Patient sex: M
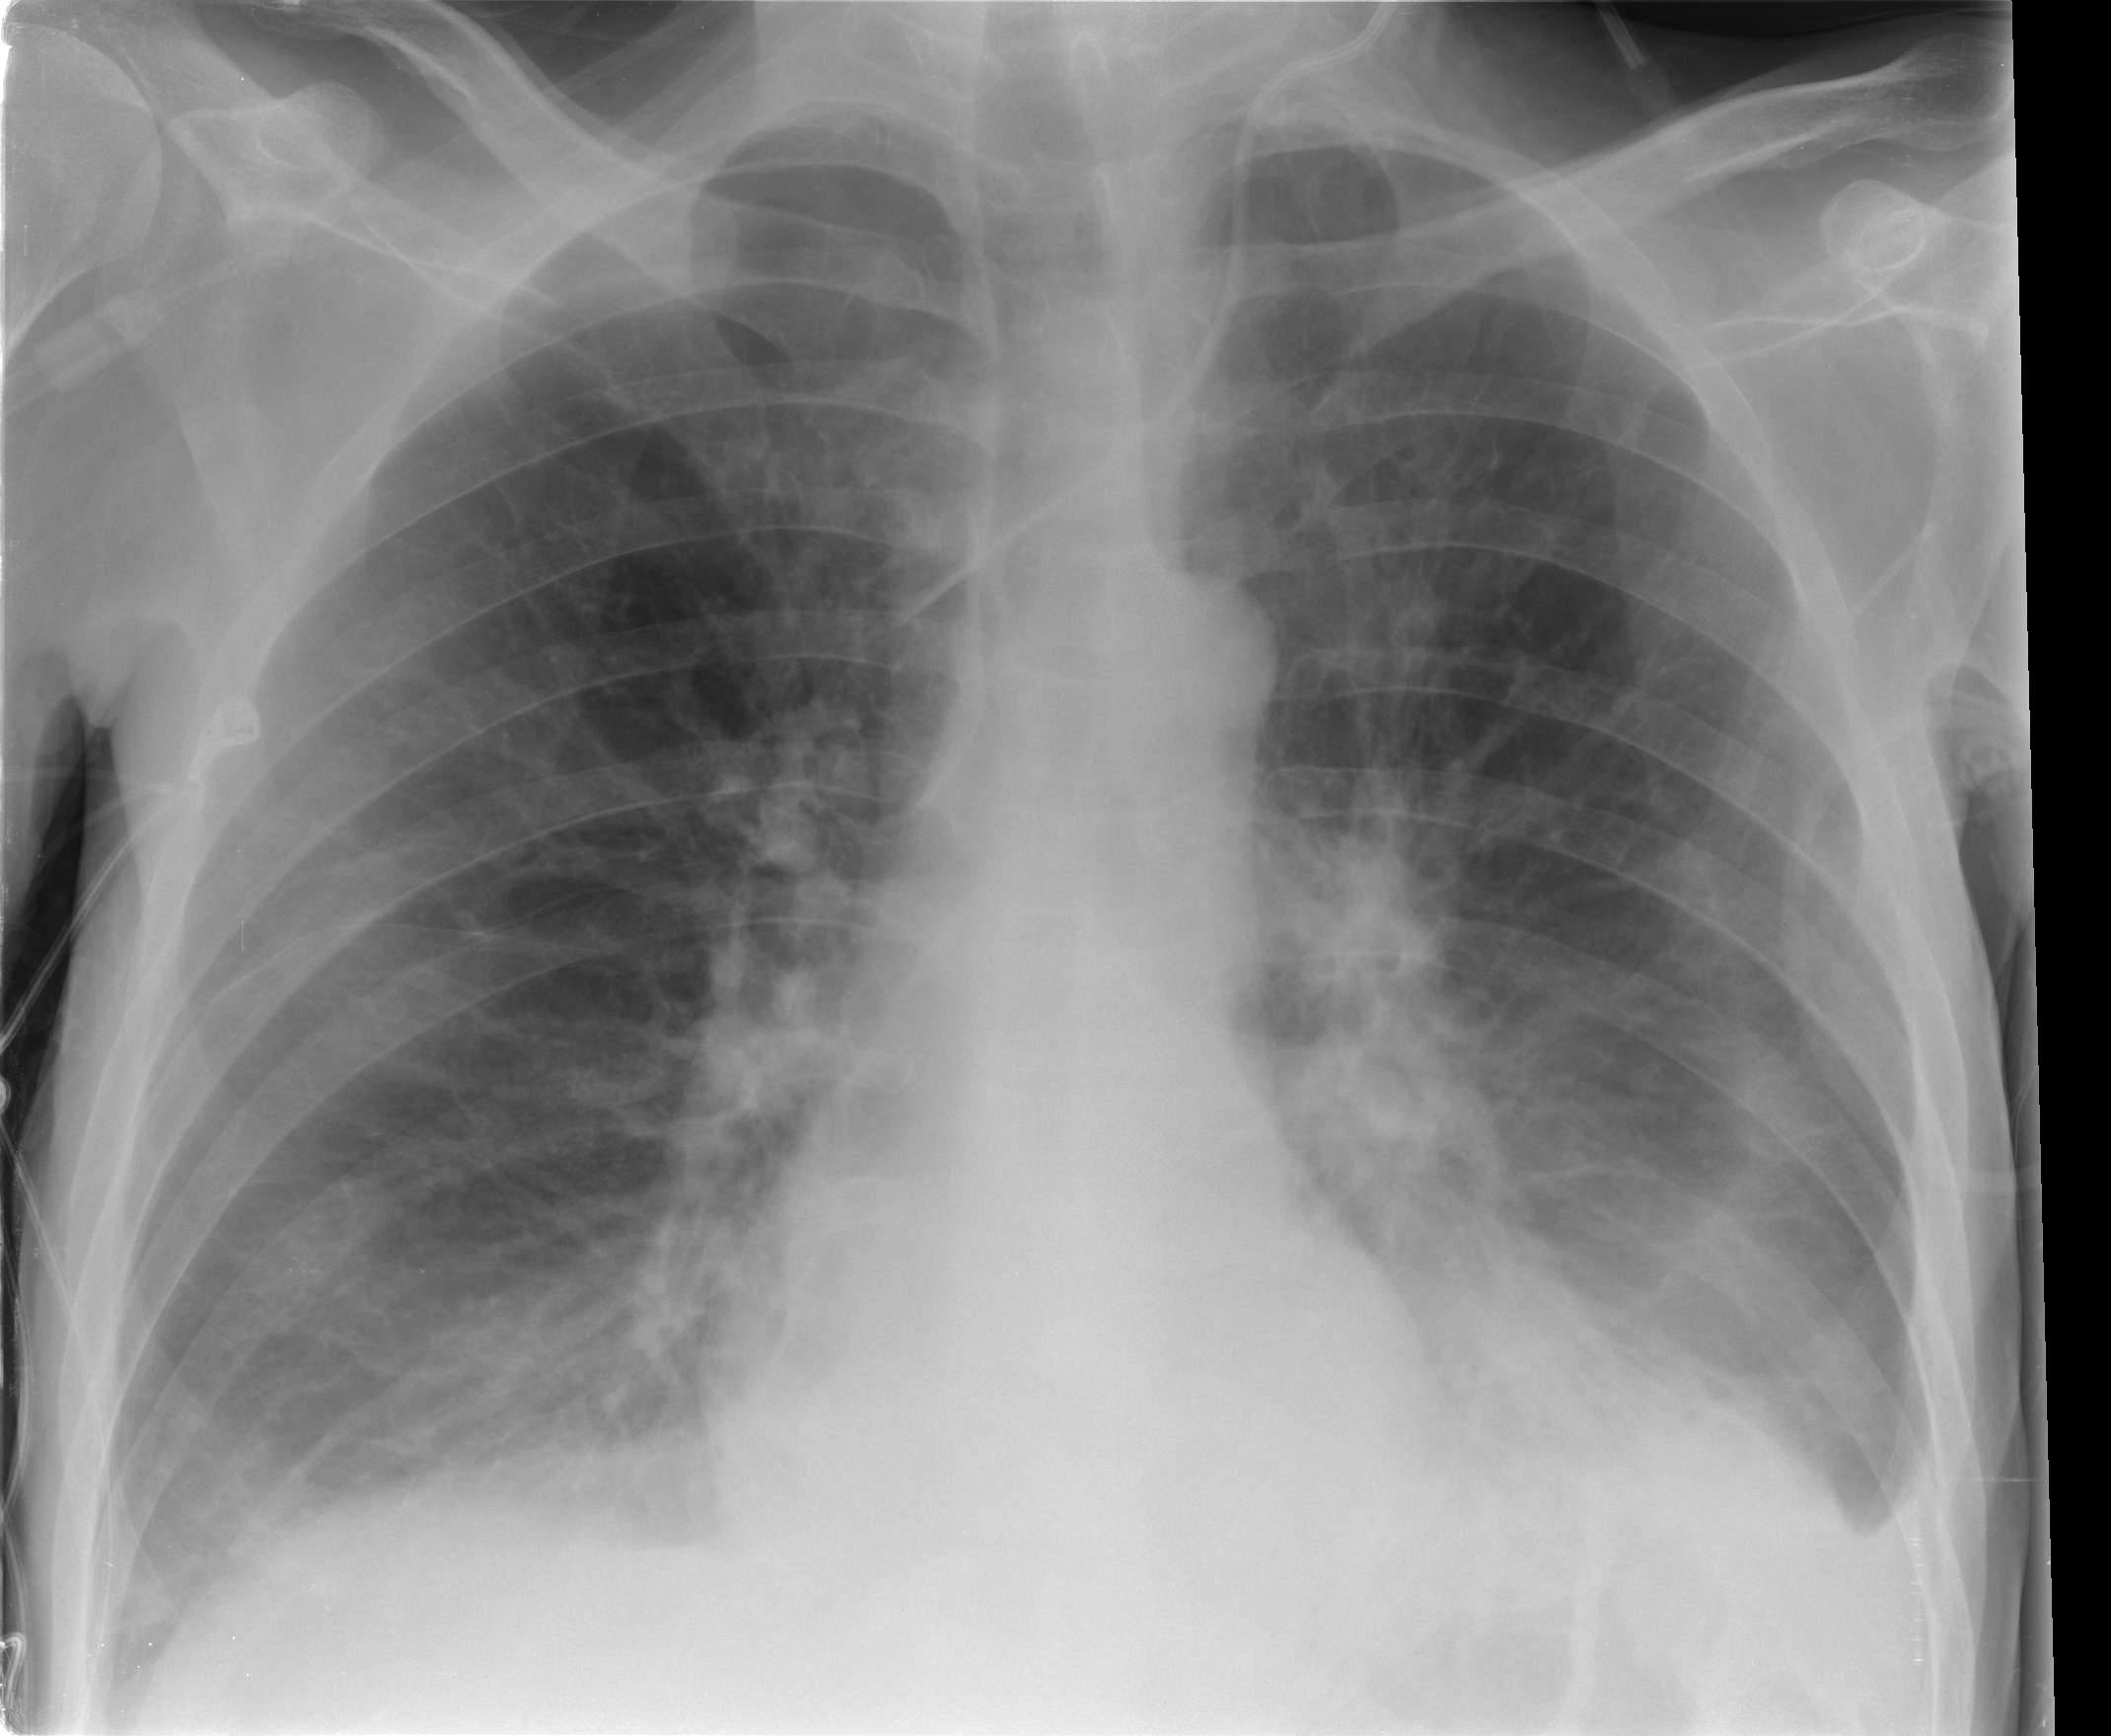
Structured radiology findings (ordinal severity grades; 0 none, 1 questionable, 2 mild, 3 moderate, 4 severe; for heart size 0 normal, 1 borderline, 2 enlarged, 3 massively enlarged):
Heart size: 0
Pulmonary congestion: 0
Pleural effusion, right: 1
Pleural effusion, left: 1
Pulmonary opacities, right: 0
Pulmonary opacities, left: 0
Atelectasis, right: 0
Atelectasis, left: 2